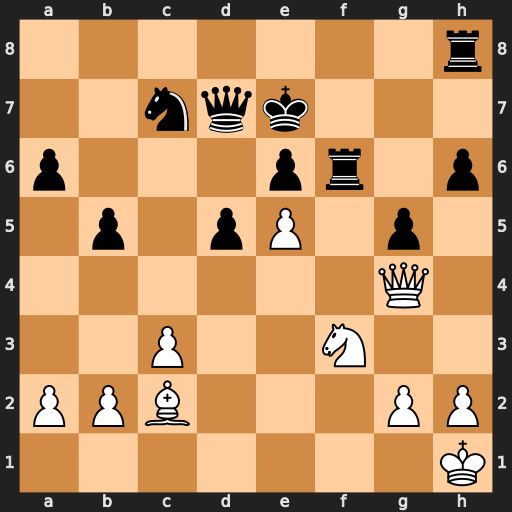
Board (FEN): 7r/2nqk3/p3pr1p/1p1pP1p1/6Q1/2P2N2/PPB3PP/7K
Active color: w
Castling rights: -
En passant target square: -
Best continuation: exf6+ Kd8 Ne5